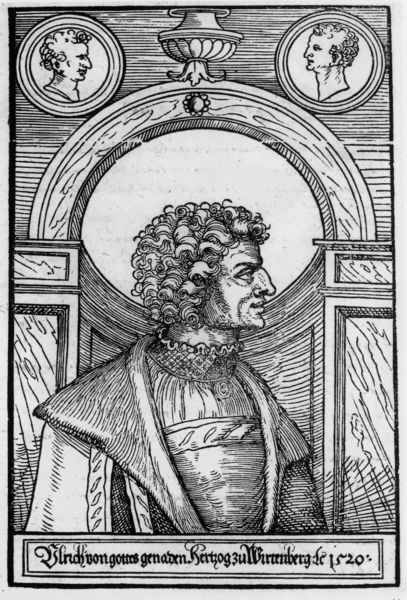
Titel: Bildnis von Herzog Ulrich von Württemberg
Künstler: Erhard Schön
Institution: (Seriendruck)
Schlagwörter: mann, glas, haar, holz, mund, männer, nase, profil, schwarz, weiss, gericht, hemd, jacke, richter, augen, gesicht, kragen, pelz, rahmen, stein, teller, bild, bildnis, hals, portrait, porträt, spiegel, auge, mantel, kinn, locke, locken, renaissance, rund, holzschnitt, schrift, seitlich, bogen, grafik, graphik, rundbogen, rüschen, nische, arkade, medaillon, druck, schwarzweiss, schraffur, stich, text, kreise, schraffiert, herrscher, maserung, pelzkragen, pelzmantel, herzog, büsten, kupferstich, stuch, medaillons, ragen, schaube, täfelung, galileo, medaillen, württemberg, ullrich, 1520, holzspiegel, locken profil, mantel text1520